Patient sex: F
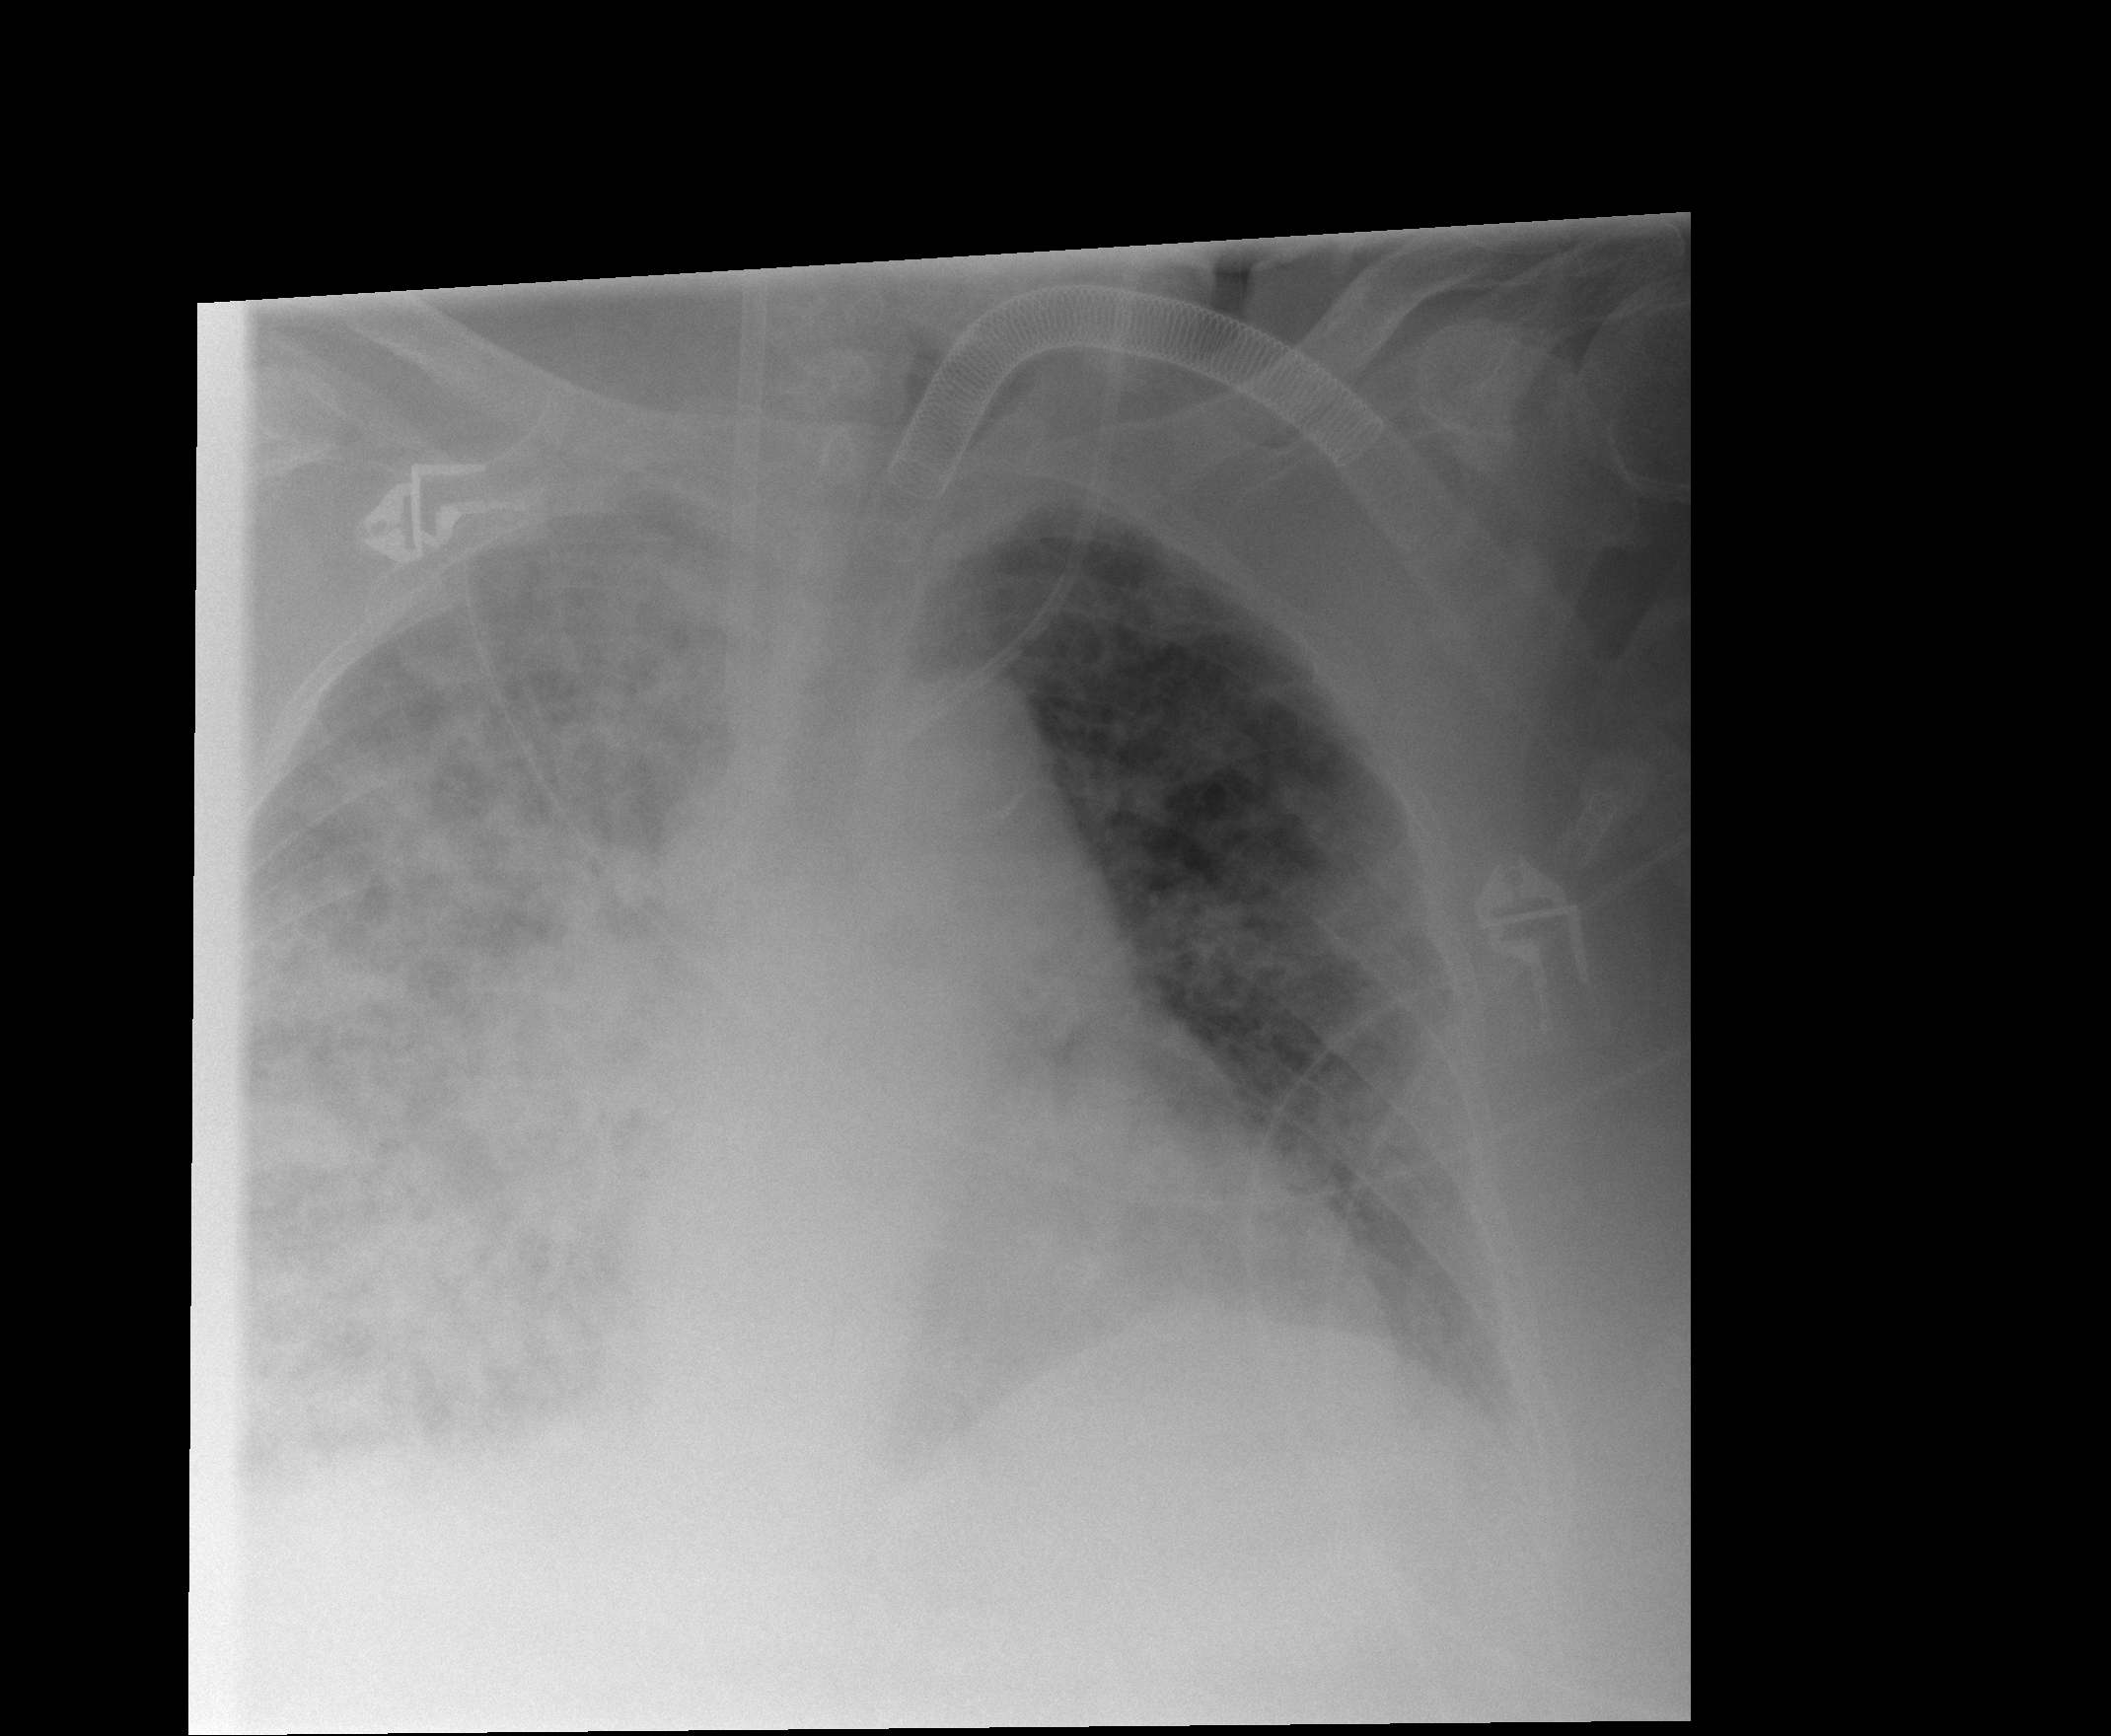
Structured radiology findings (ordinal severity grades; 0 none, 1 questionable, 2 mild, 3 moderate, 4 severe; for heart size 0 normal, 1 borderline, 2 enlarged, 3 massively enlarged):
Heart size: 1
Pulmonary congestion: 3
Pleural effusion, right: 2
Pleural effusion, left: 3
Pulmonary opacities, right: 4
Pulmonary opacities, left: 3
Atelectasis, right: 3
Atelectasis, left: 3